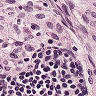
Metastatic tissue present: no